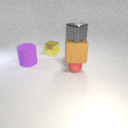
small yellow metal cube behind large purple rubber cylinder